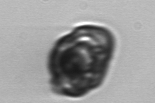
Label: Proterythropsis